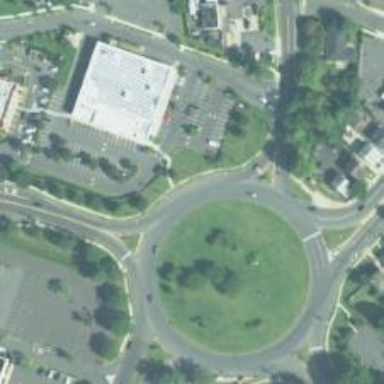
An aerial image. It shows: Roundabout on primary highway.